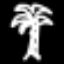
Label: palm tree